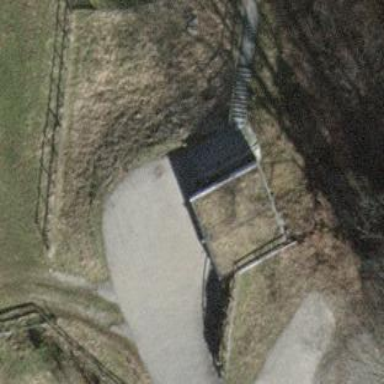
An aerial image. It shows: Shed building.